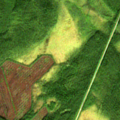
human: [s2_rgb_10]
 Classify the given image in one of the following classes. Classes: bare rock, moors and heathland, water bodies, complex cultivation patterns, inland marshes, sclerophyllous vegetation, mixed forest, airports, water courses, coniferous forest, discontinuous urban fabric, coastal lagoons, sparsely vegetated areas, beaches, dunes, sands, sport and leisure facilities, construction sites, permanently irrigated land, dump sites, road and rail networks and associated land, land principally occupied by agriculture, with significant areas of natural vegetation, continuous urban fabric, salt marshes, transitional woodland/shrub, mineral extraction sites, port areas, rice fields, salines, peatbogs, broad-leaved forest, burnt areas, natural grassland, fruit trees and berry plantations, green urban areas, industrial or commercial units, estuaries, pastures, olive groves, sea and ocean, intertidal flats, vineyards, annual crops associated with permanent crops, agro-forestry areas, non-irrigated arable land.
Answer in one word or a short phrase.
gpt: coniferous forest, transitional woodland/shrub, peatbogs